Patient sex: M
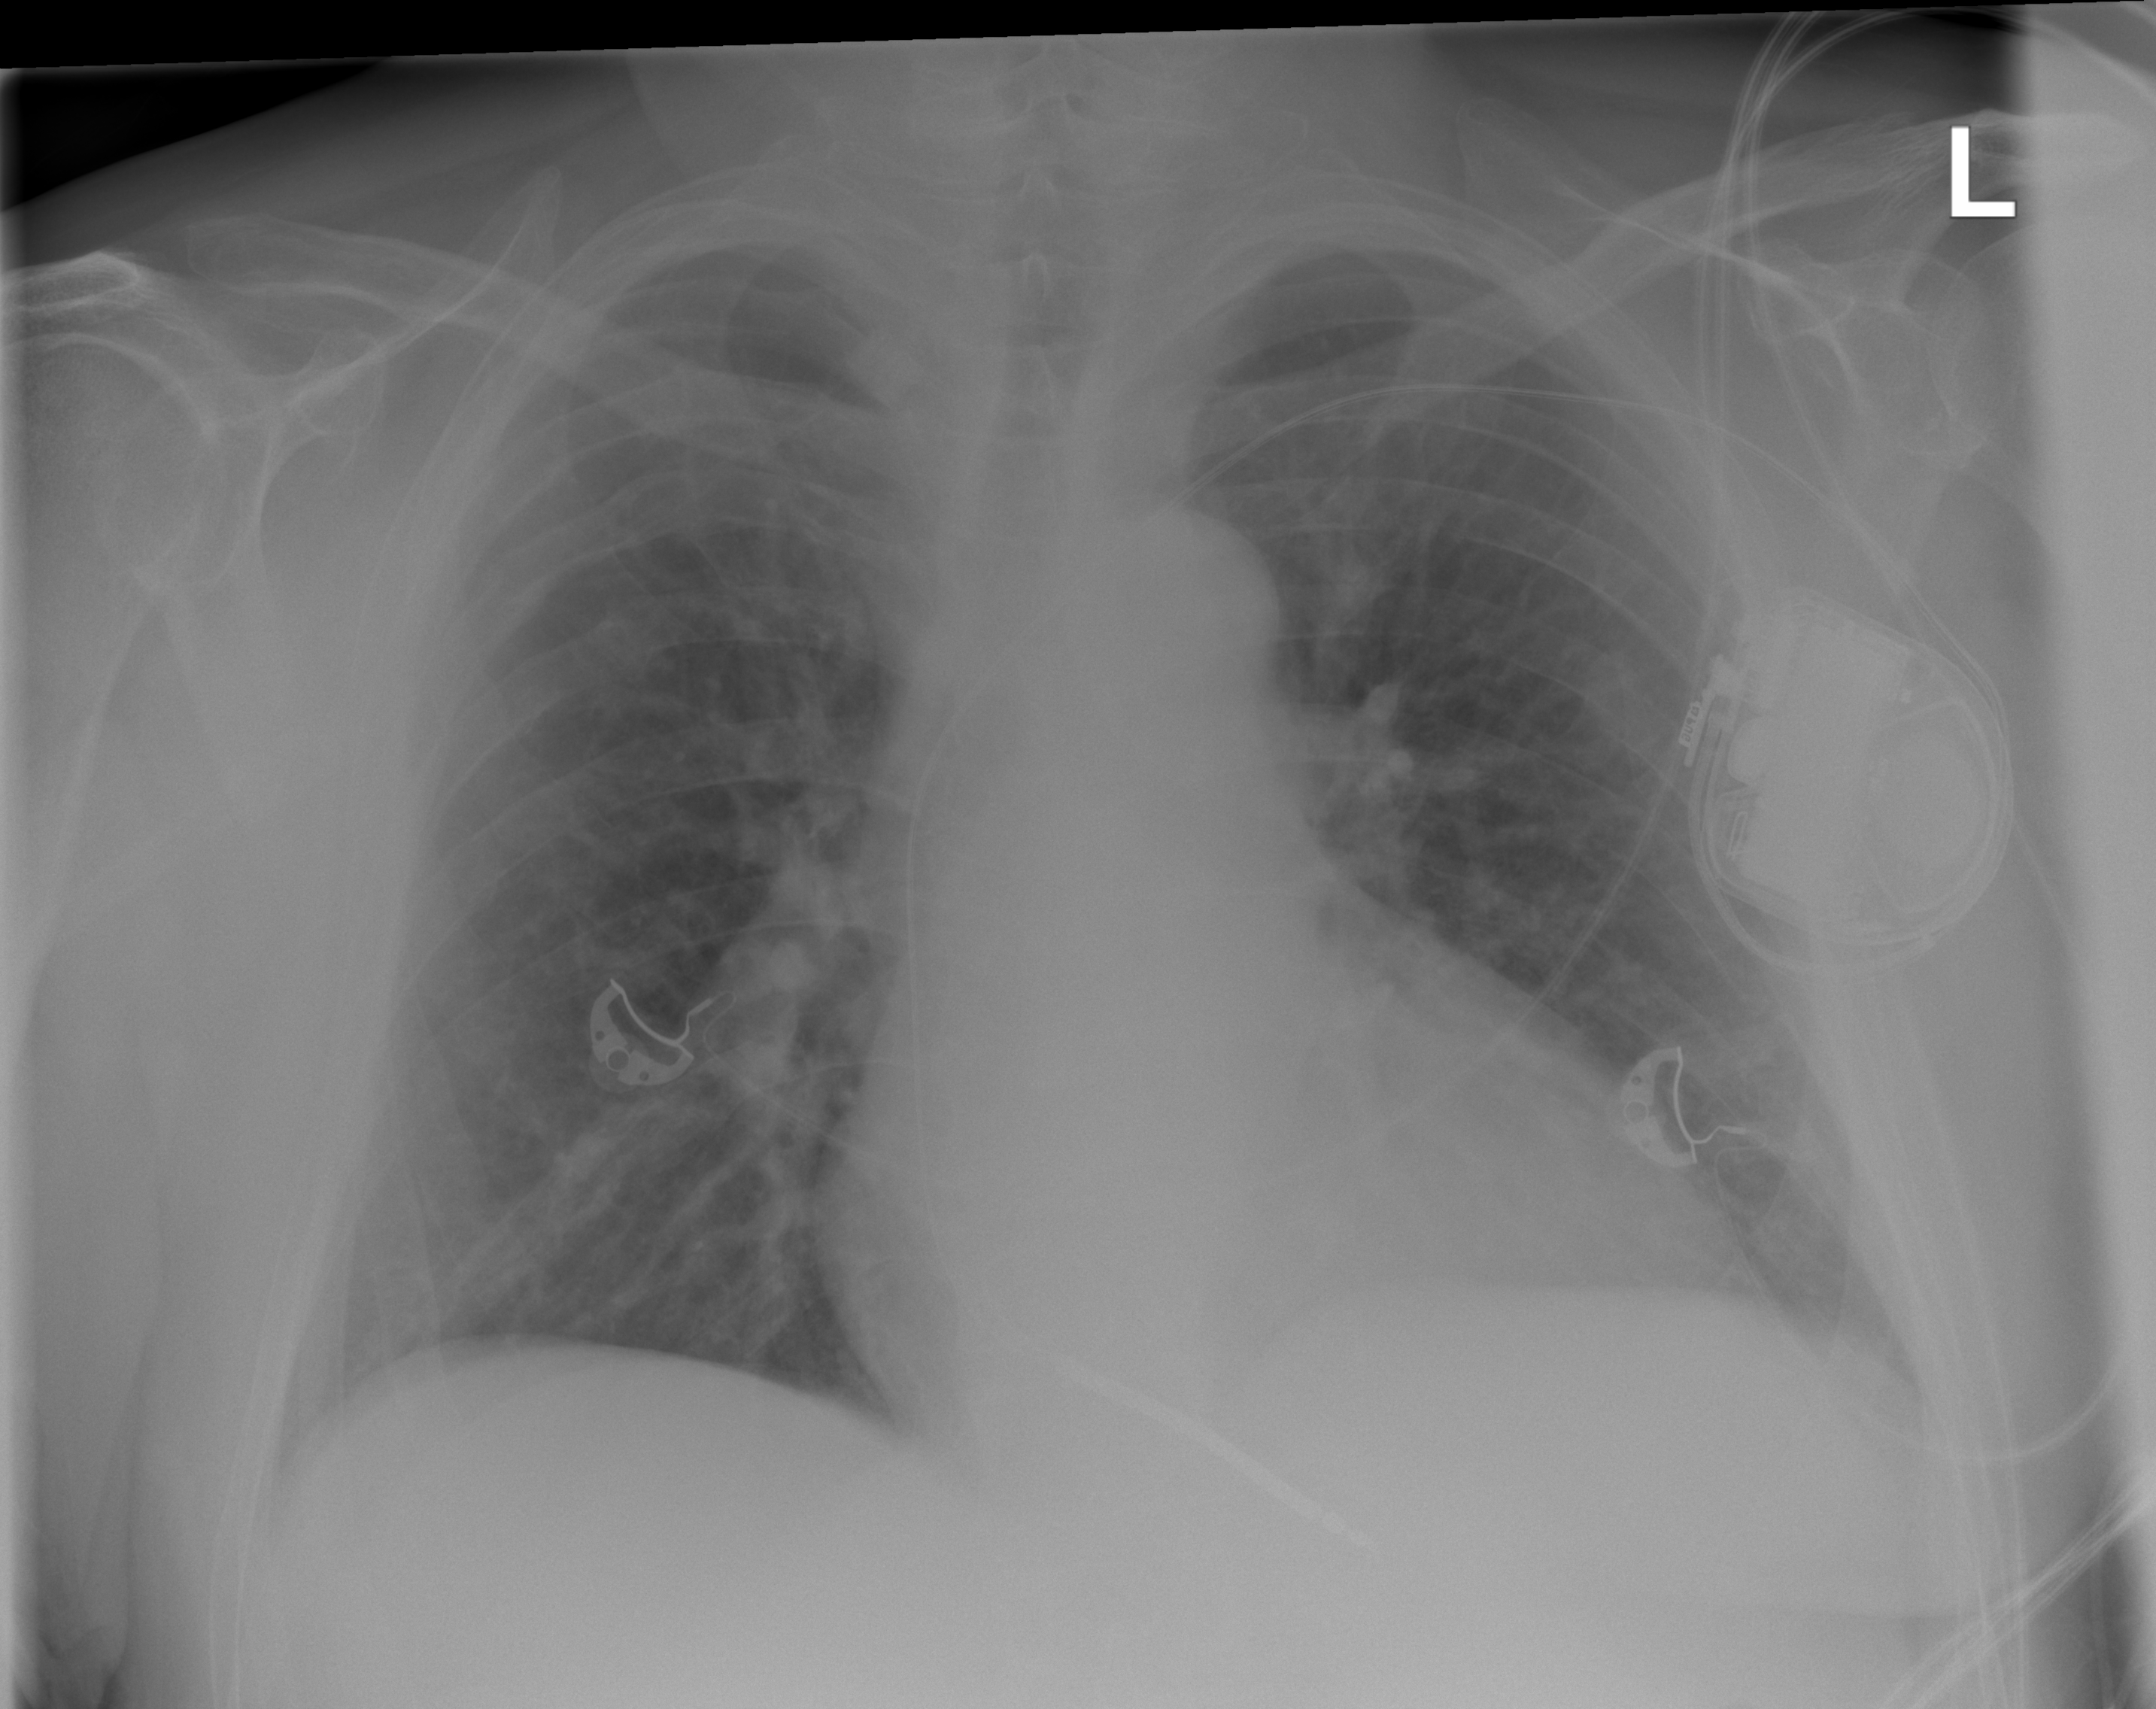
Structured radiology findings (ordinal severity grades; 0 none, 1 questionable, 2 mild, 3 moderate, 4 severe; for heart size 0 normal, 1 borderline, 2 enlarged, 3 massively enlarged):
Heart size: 1
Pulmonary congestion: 1
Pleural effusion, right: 0
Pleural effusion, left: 0
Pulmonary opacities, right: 0
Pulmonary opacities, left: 0
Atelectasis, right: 0
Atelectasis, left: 0